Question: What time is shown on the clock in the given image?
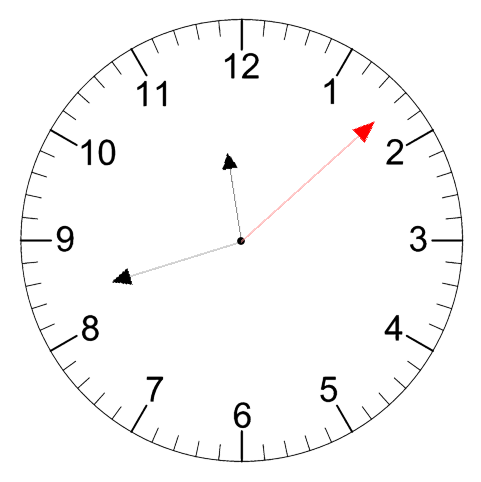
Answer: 11:42:08